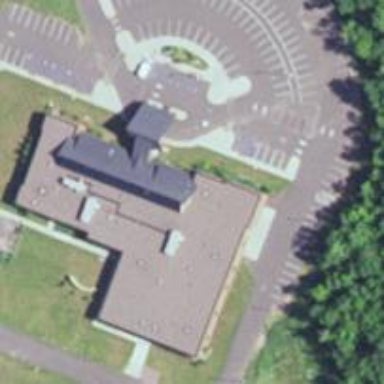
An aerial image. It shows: Clinic building offering healthcare services.